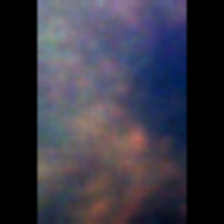
Taxon: Unknown_full_image
Group: Unknown